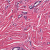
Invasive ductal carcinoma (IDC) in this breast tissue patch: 1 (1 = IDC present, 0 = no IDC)